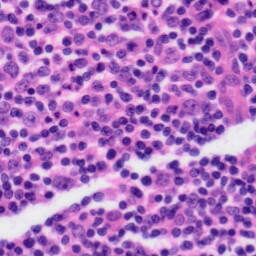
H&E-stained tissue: Tonsil